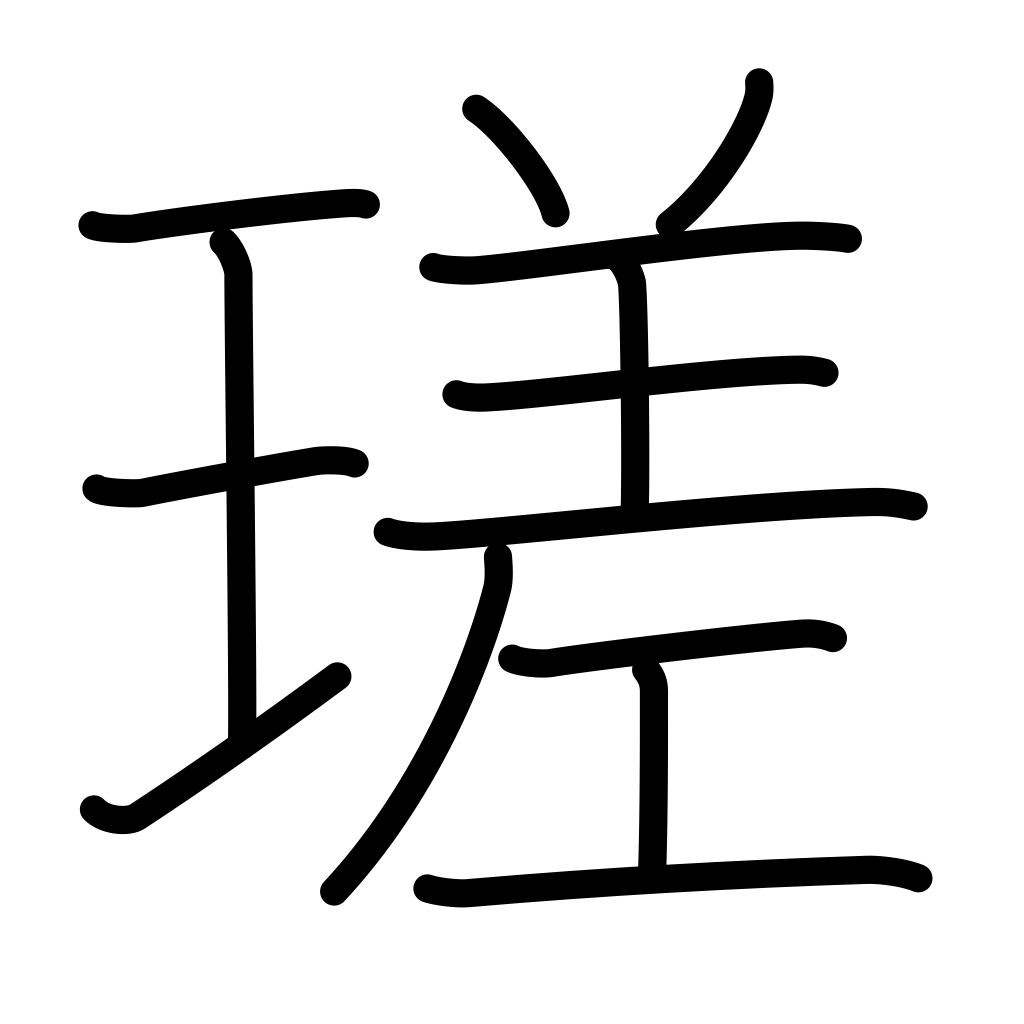
Meaning: polish, brilliant white luster of a gem, artful smile